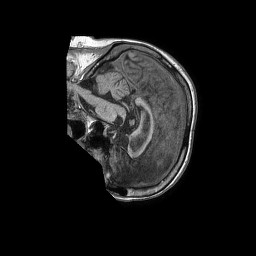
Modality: T1w
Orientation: sagittal
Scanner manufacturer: philips
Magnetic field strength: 1.5 T
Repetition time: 0.007636 s
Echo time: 0.003536 s